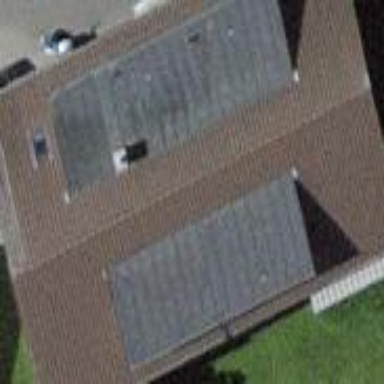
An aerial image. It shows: Gabled roof on residential building.